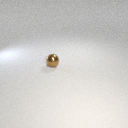
small brown metal sphere